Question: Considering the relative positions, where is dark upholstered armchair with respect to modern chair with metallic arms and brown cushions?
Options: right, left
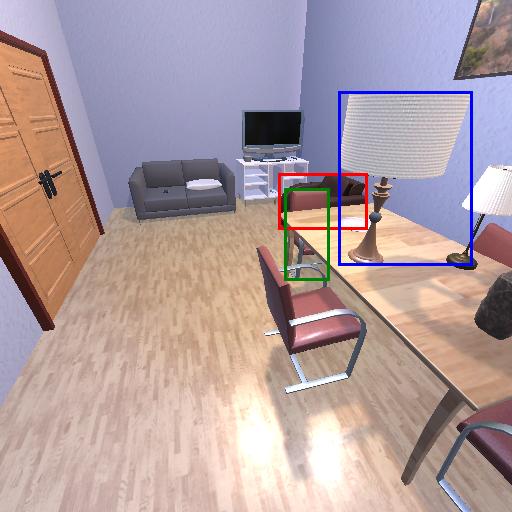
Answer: right